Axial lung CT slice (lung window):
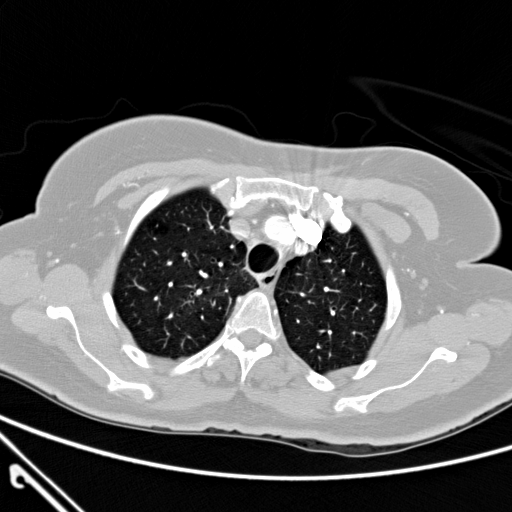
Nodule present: no